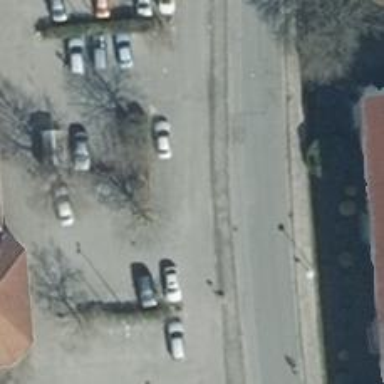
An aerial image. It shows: Road serving as parking aisle.